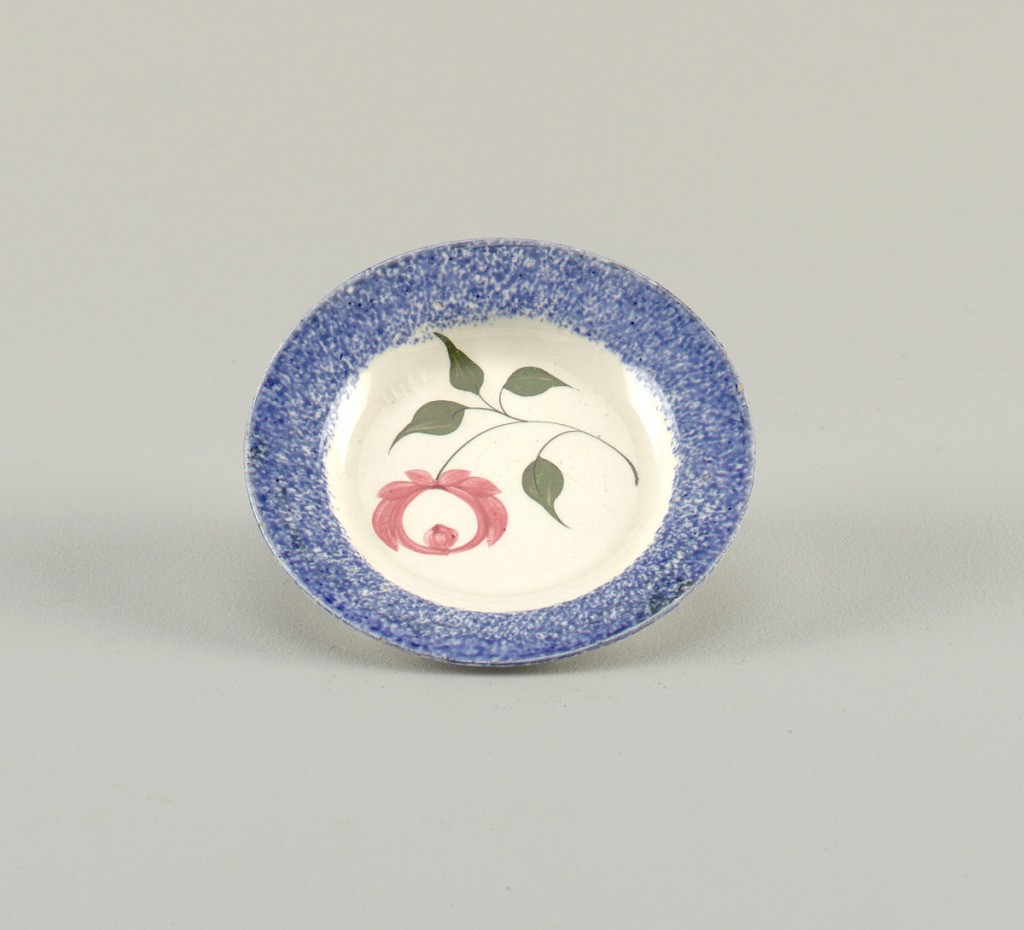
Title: Plate, butter
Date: early 19th century
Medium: Tin-glazed earthenware
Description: Marli sponged with cobalt blue. Center painted with red rose and green leaves.